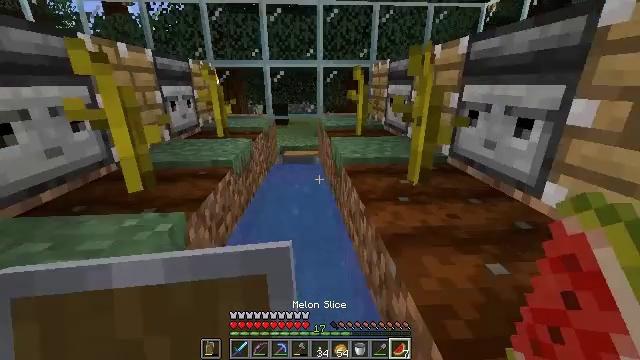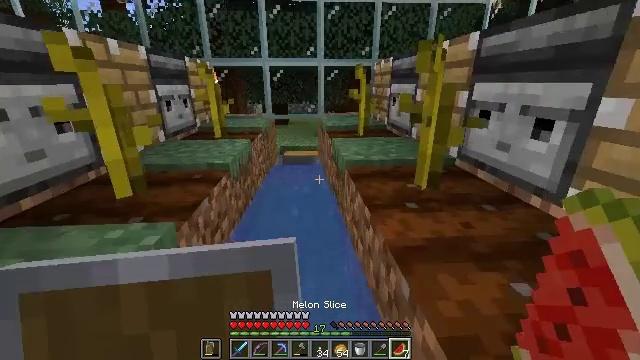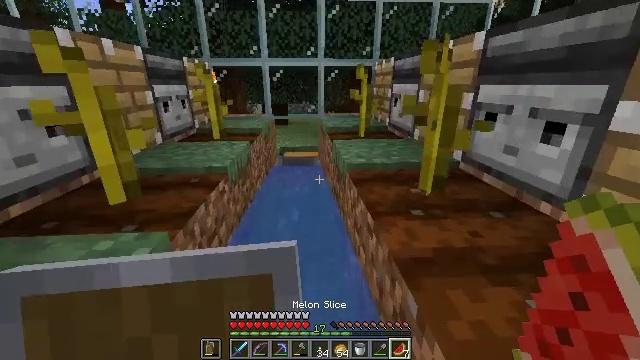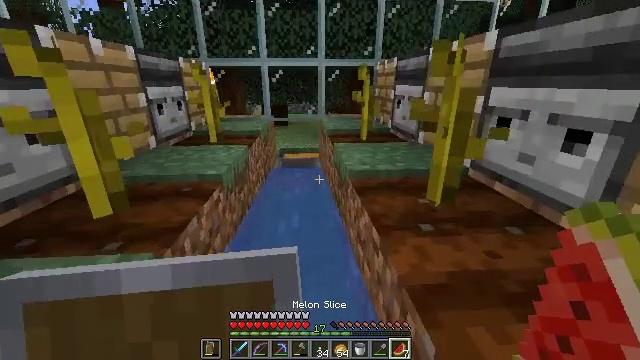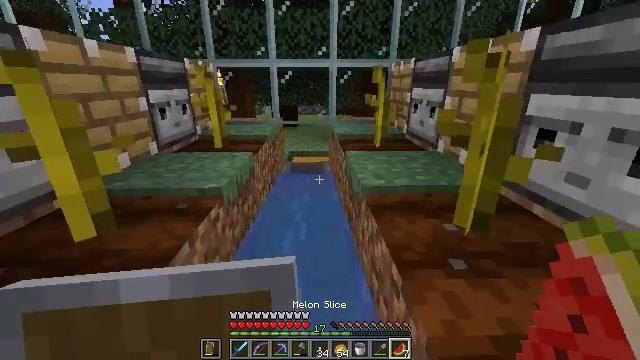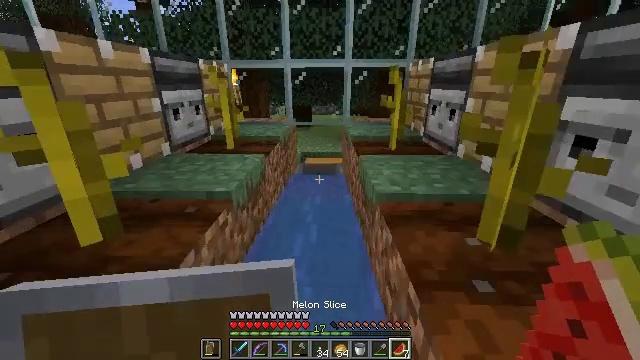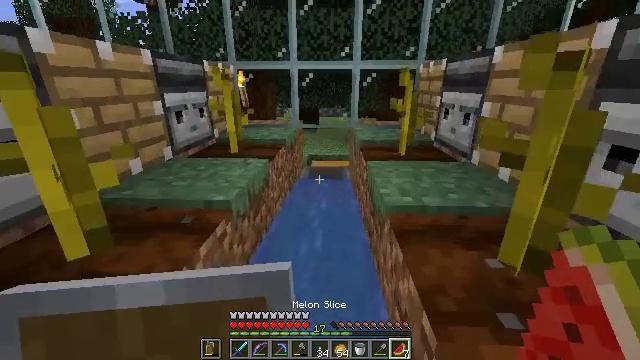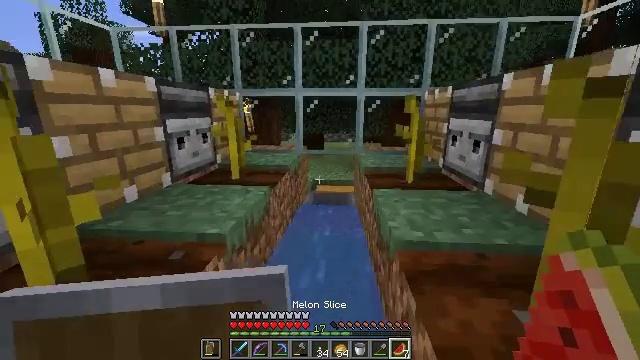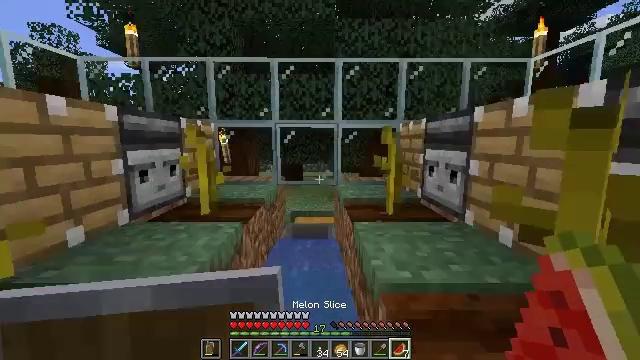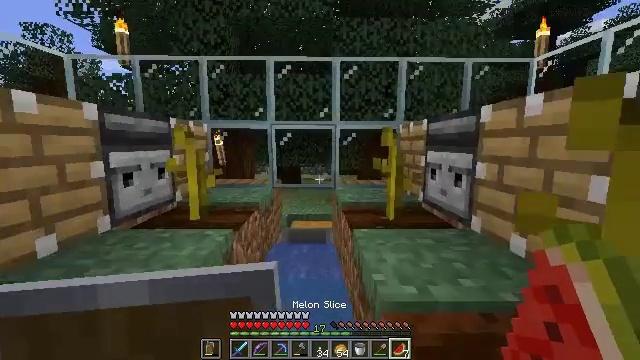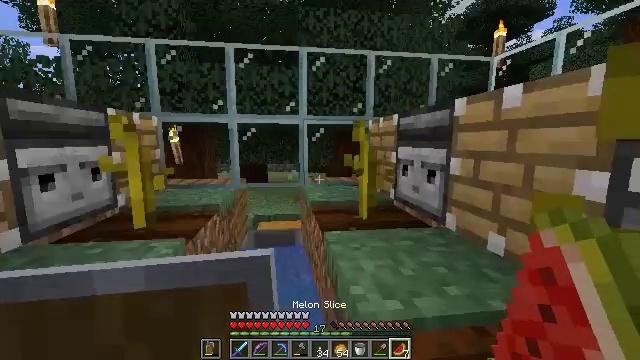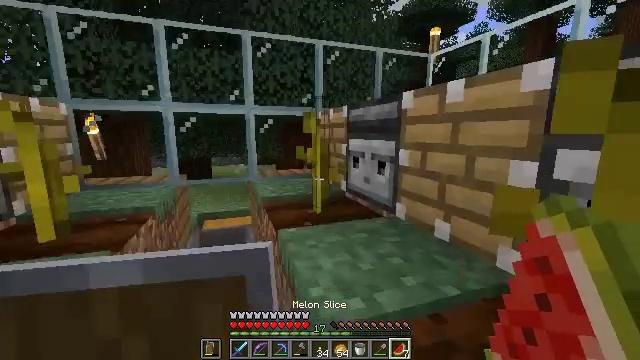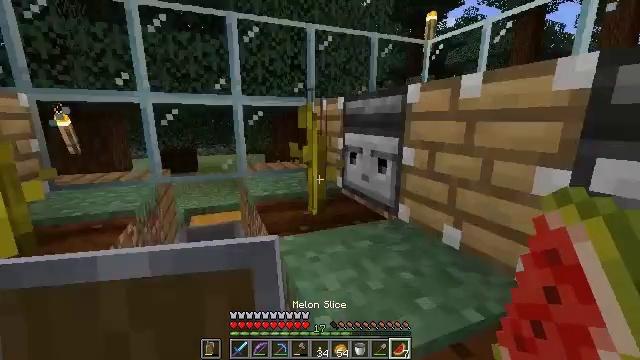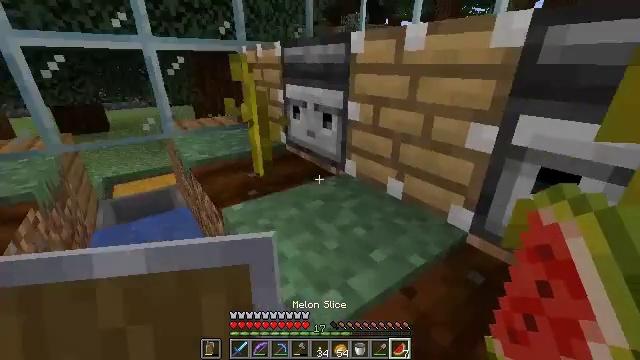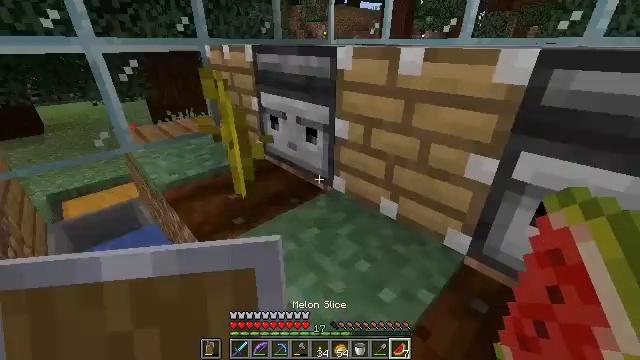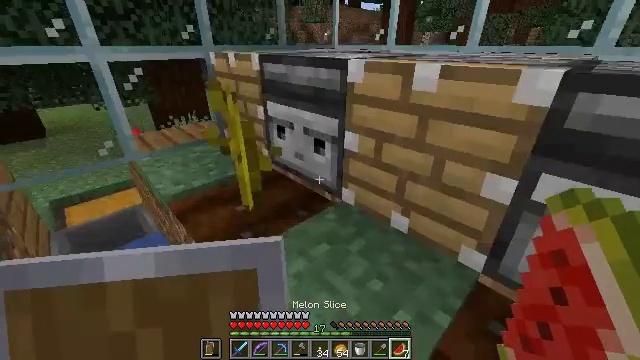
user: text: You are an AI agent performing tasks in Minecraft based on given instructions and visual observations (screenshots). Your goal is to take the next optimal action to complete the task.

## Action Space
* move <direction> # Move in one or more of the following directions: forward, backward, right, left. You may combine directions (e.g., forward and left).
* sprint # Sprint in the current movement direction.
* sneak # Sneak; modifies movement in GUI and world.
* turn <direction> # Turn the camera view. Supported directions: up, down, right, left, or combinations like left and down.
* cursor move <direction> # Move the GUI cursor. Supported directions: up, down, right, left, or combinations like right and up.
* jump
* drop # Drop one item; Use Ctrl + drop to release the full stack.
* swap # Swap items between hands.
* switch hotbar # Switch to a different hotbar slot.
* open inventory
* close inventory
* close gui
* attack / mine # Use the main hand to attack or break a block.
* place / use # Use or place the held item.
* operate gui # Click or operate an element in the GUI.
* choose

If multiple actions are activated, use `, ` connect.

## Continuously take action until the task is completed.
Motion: motion action
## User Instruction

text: Drop a melon slice.
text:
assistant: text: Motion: move forward
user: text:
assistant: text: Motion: move forward
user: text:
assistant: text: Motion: move forward
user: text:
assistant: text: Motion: move forward, turn left
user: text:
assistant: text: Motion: move forward, turn left
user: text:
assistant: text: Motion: move forward, turn left
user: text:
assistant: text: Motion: move forward, turn left and up
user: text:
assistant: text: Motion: move forward, turn right and up
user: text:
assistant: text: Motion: move forward
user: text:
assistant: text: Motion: move forward, turn right, jump
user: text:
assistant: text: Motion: move forward, turn right and down, jump
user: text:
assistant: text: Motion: move forward, turn right and down, jump
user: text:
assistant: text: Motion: move forward, turn right and down, jump
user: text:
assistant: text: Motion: move forward, turn right and down, jump
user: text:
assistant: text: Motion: move forward
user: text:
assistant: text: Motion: move forward
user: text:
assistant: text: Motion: move forward, turn right and down
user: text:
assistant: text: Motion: move forward, turn right
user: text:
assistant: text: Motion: turn right and up
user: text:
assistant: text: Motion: turn right and up
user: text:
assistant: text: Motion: turn right
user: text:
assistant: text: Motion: no_op
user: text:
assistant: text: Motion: turn right
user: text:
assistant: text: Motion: move forward, turn down
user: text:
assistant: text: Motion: move forward
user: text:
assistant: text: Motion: move forward, jump
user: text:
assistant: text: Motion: move forward, jump
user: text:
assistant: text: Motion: move forward, jump
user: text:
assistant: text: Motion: move forward, jump
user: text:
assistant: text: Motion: move forward, jump